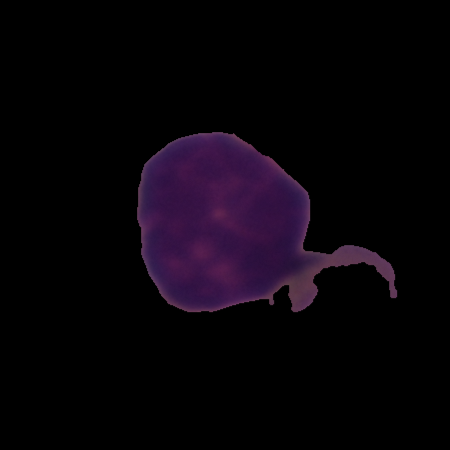
Label: healthy